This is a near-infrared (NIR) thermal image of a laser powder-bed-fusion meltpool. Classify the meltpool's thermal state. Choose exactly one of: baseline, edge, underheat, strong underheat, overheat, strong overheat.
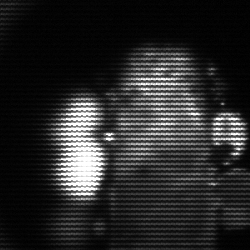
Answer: strong underheat